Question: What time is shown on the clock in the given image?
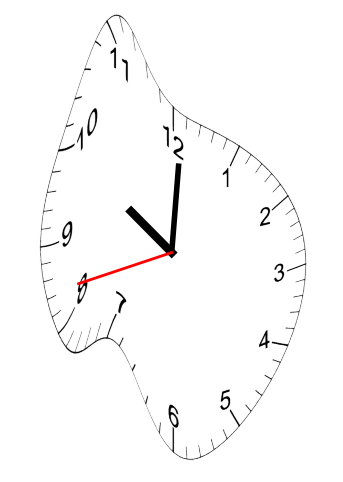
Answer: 10:00:42